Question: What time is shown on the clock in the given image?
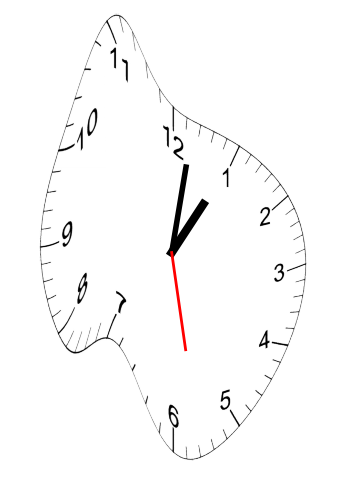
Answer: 01:01:28